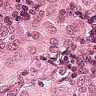
Metastatic tissue present: yes